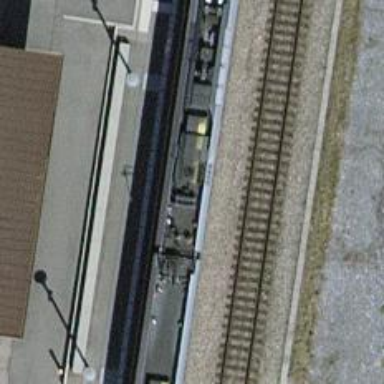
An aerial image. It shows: Rail siding with electrified contact lines.